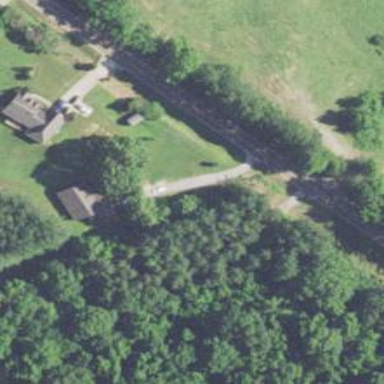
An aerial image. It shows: Driveway leading to service road.